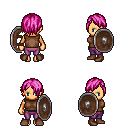
a pixel art fantasy rpg character, female body template, human, tanned skin, brown sleeveless shirt, magenta pants, pink bangs hairstyle, bracelets, brown shoes, shield, four views (front, back, left, right), 2x2 character sprite sheet, small pixel art, hard edges, no anti-aliasing